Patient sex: F
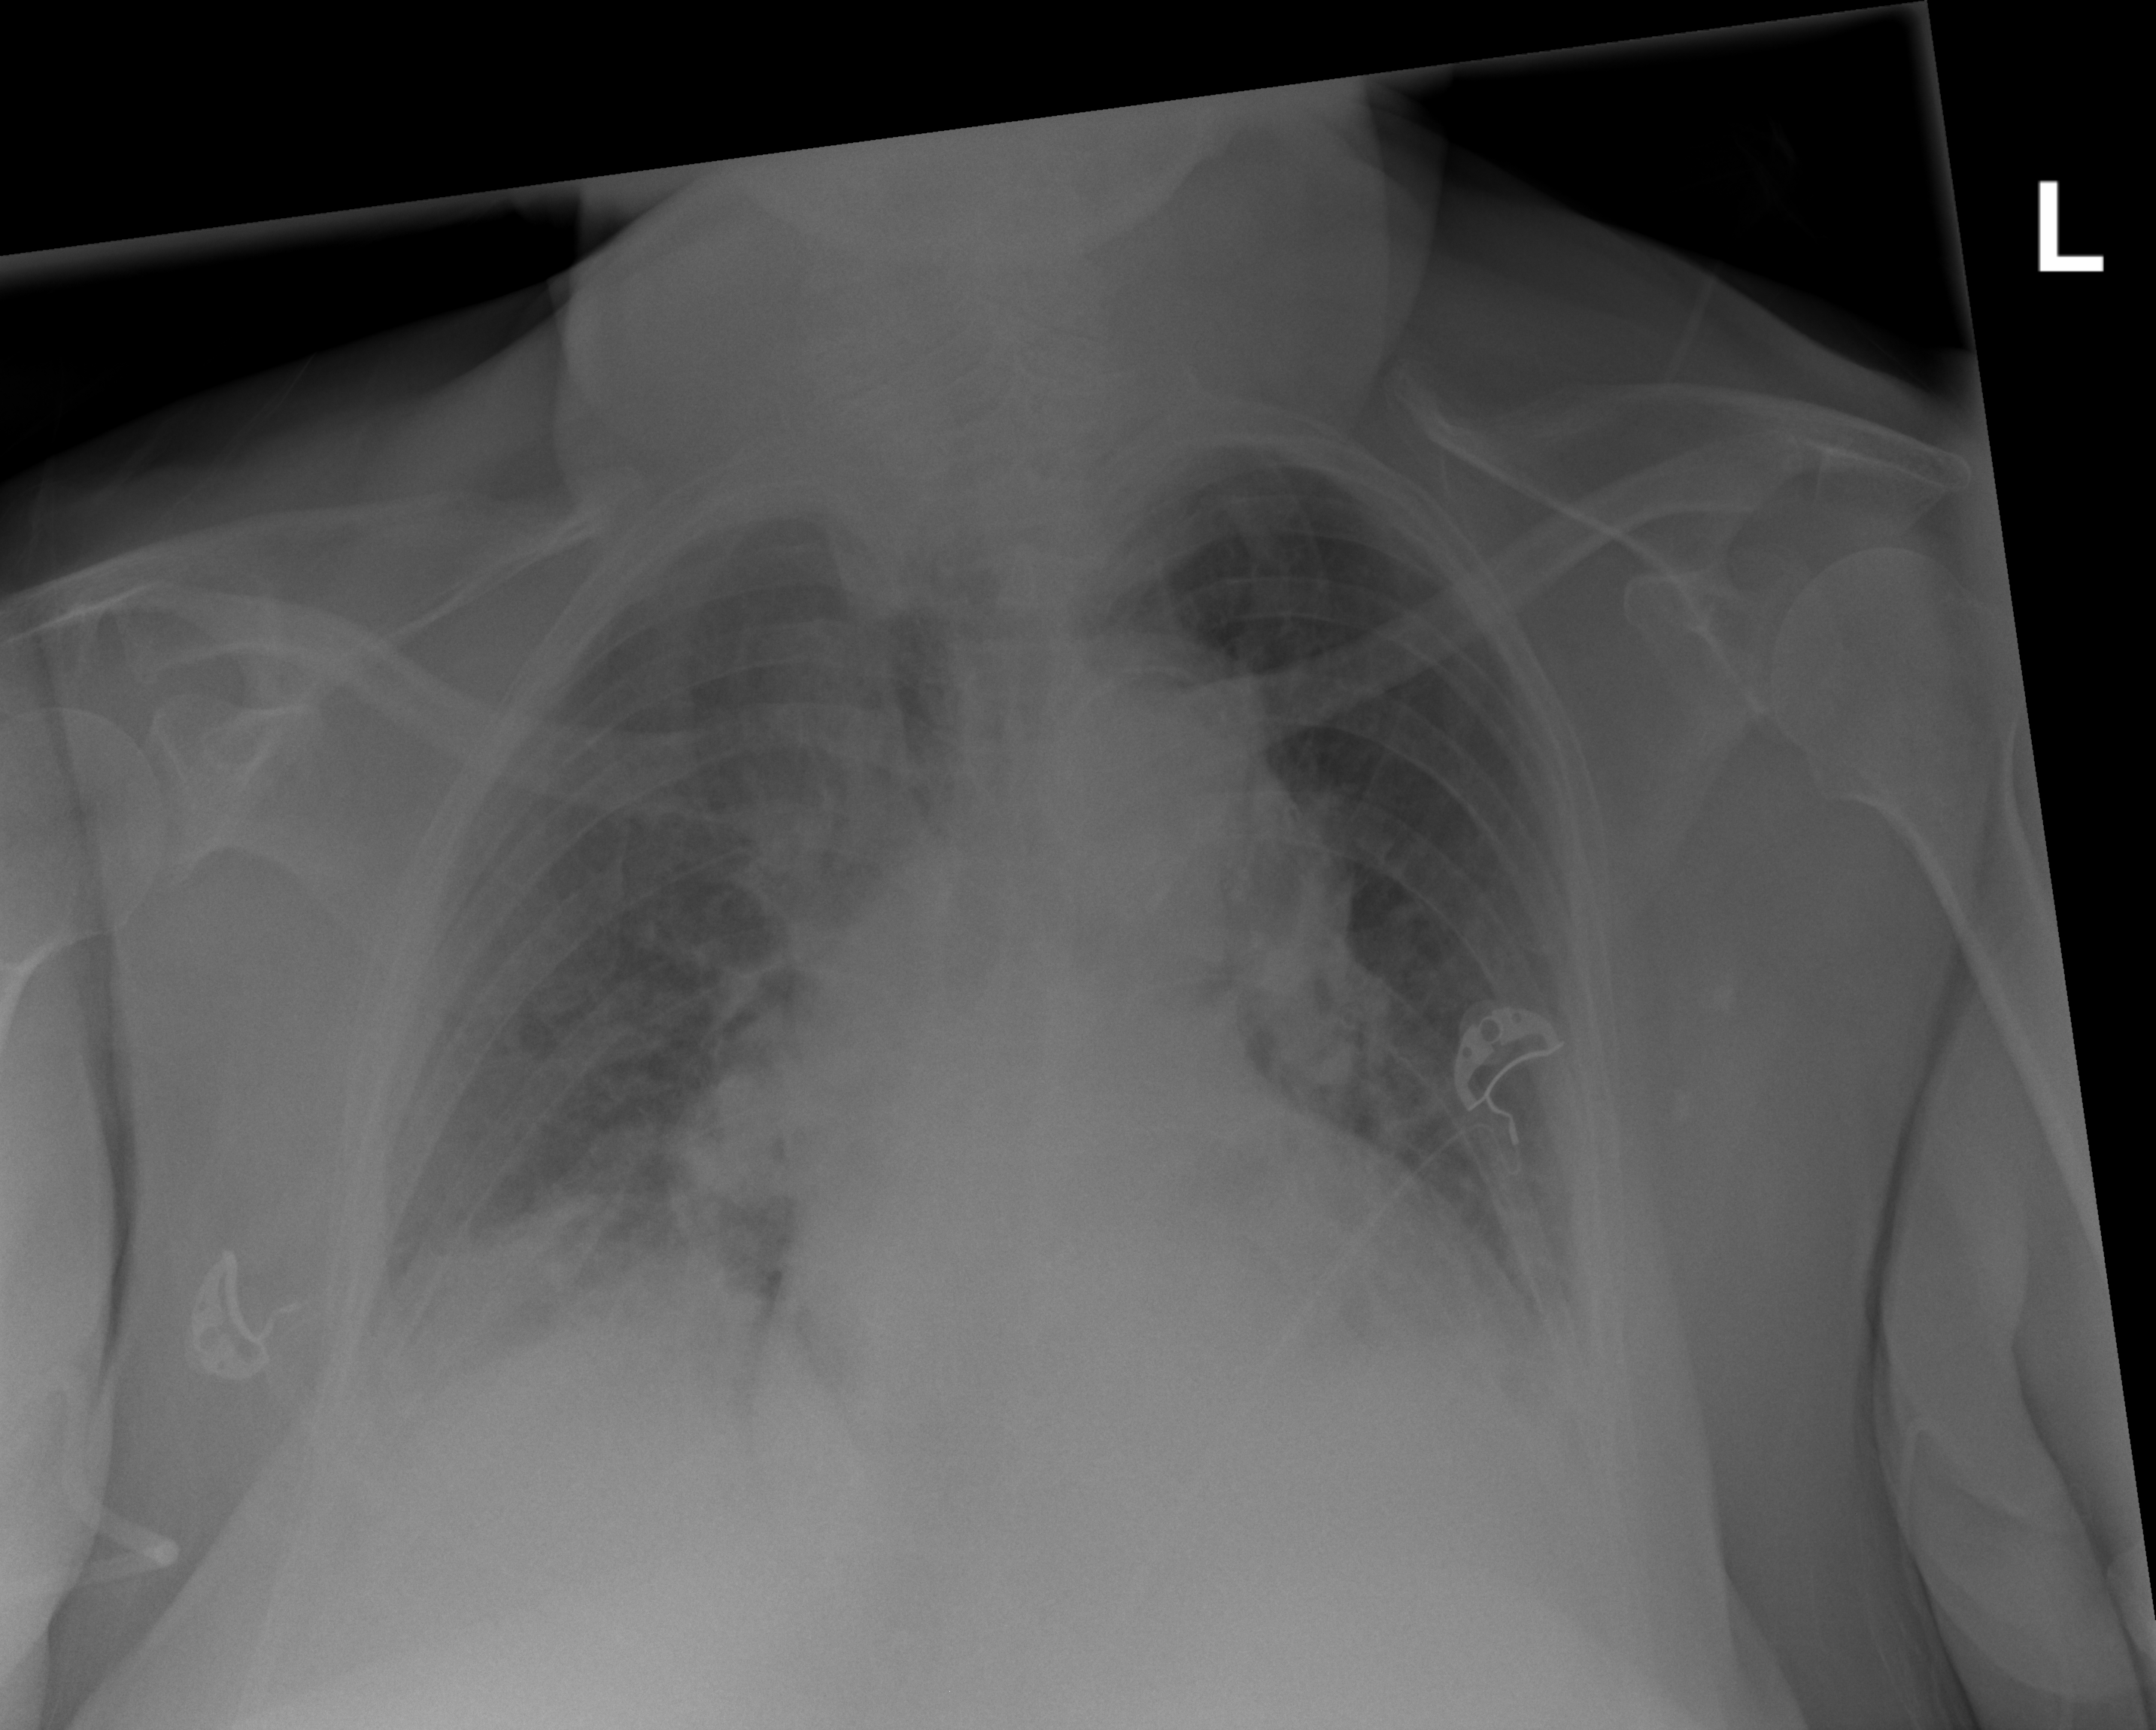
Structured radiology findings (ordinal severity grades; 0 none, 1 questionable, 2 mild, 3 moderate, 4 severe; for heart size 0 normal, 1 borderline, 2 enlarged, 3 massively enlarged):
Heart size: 0
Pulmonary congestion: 2
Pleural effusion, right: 3
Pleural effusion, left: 2
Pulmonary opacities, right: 2
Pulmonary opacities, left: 2
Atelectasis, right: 2
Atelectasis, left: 2